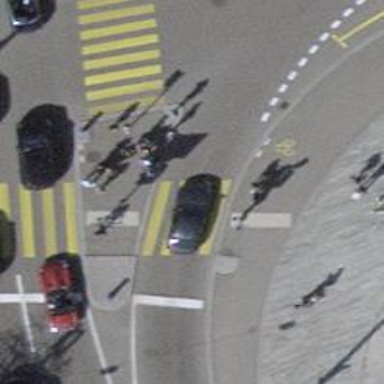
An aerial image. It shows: Kerb serving as barrier.